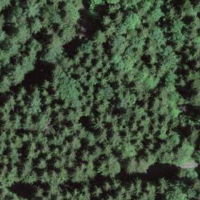
EUNIS habitat code: 43
Species observed at this site:
Tussilago farfara